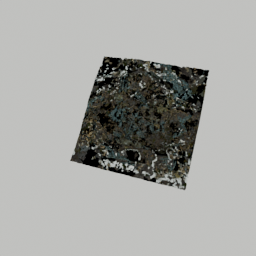
Label: nature